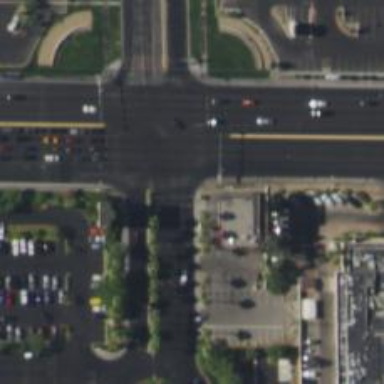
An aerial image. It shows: Solid stop line on the road marking.